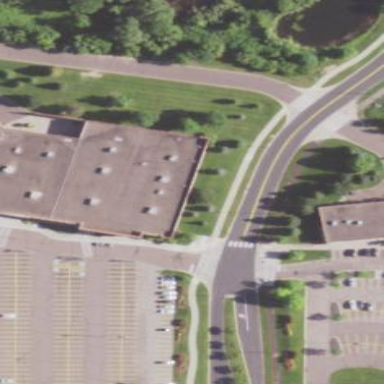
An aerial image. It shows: Retail building.